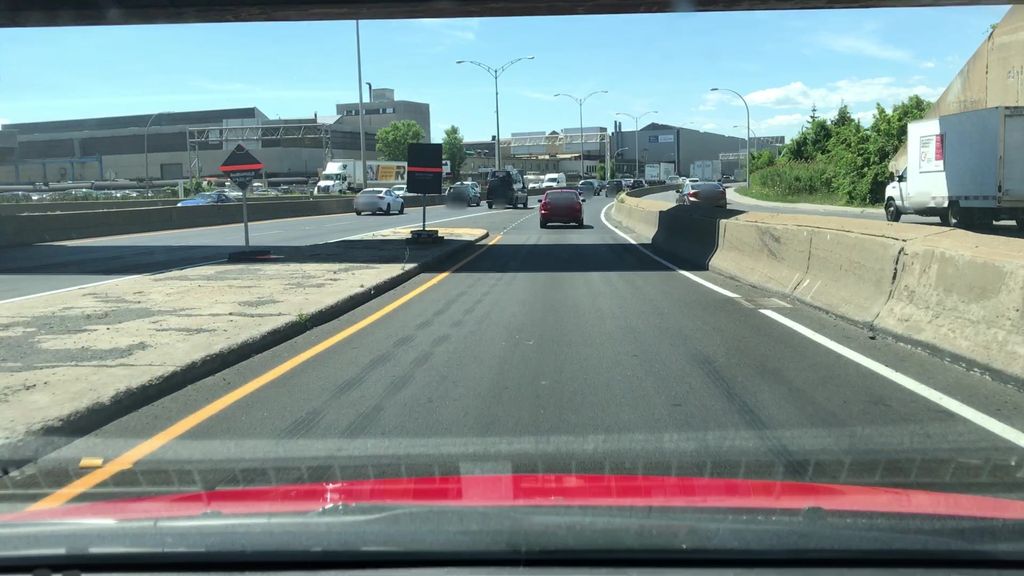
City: montreal